Aerial crown-view tile of a tropical tree (Barro Colorado Island, Panama), acquired 20240716:
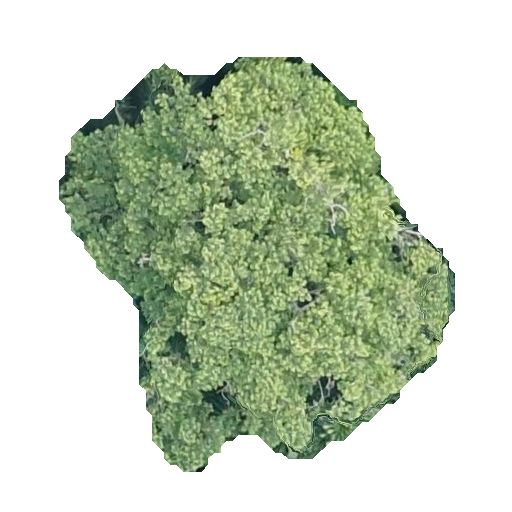
Species: Luehea seemannii
GBIF accepted scientific name: Luehea seemannii
Crown area: 171.849 m²